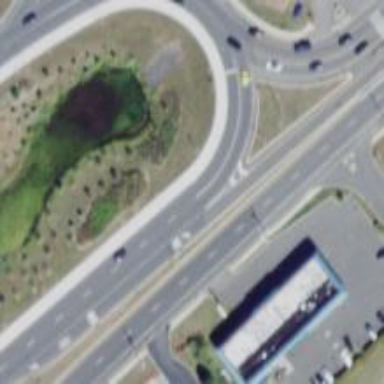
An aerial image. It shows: Circular junction on trunk highway.